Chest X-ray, PA view. Patient: 79 years old, sex M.
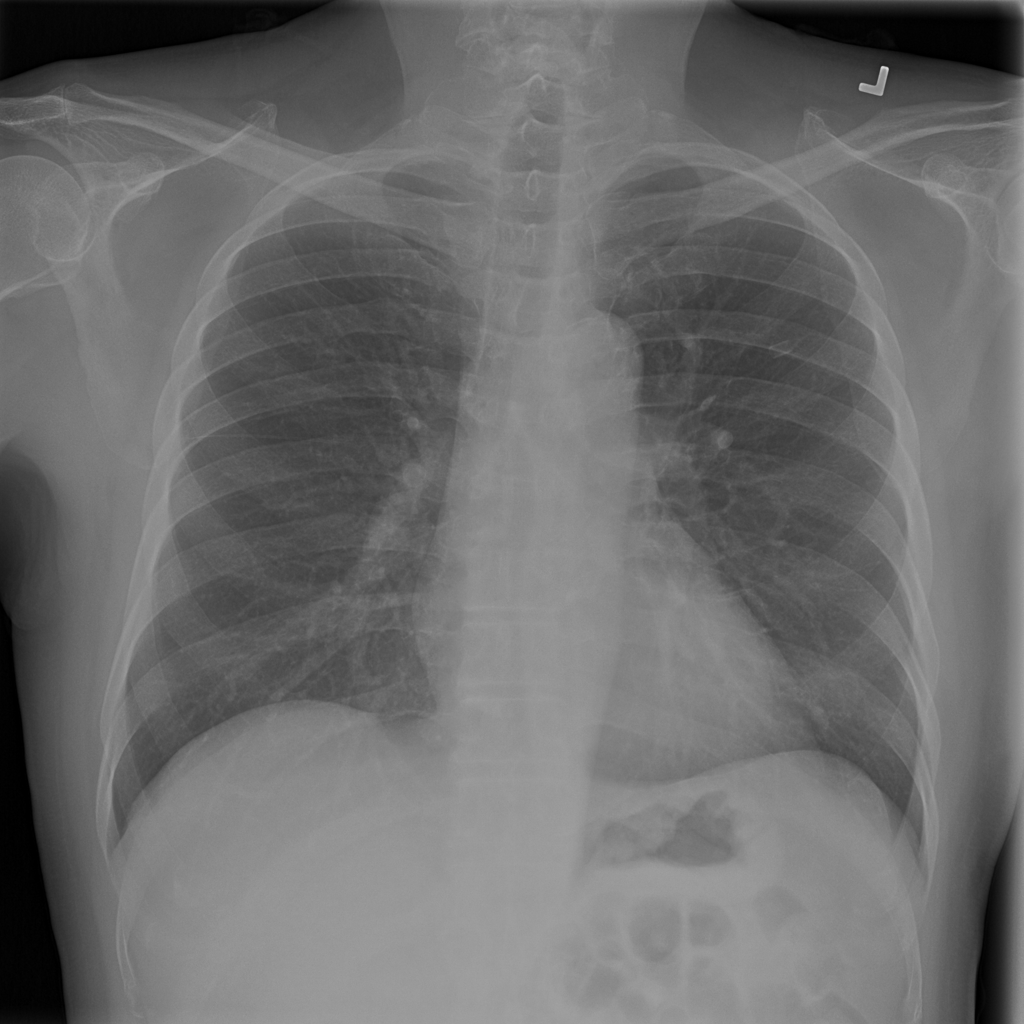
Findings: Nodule